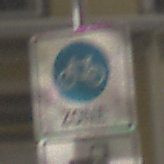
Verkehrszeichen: BeginnFahrradzone
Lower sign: MehrspurigeFahrzeugeFrei8
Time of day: MorningAfternoon
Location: Outdoor (Urban)
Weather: PartlyCloudy
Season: NotSpecified
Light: Natural